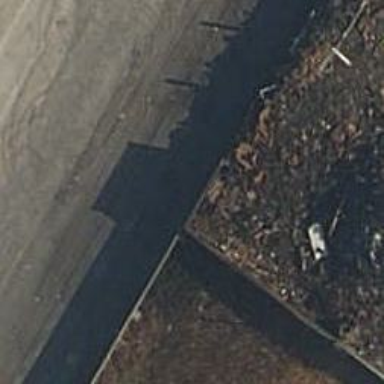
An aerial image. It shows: Wall barrier.